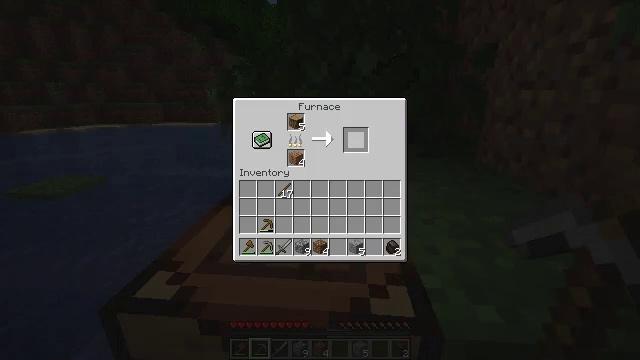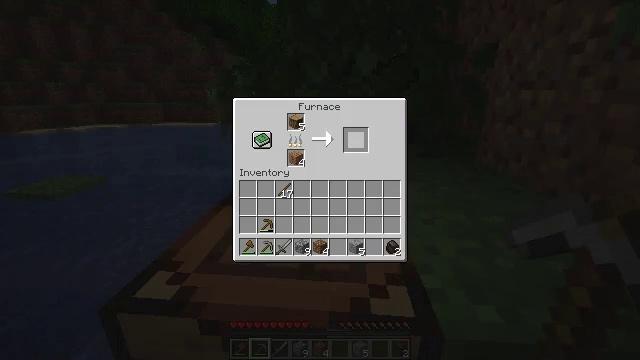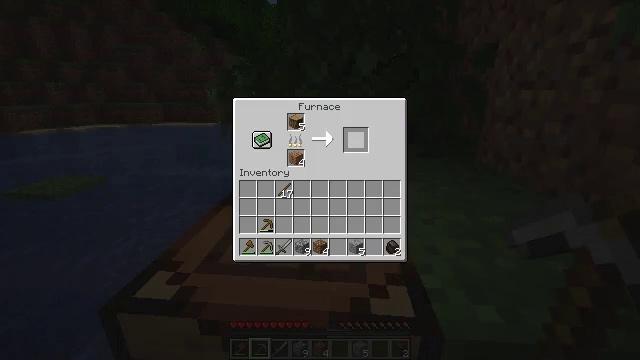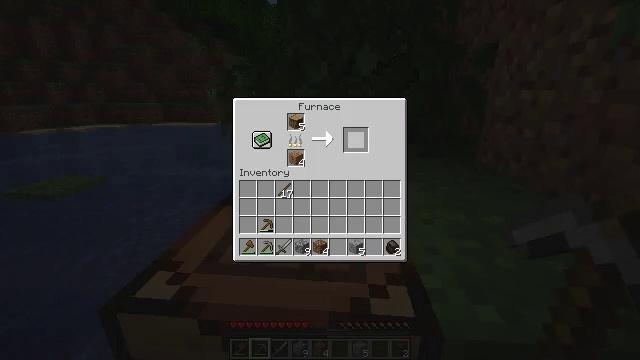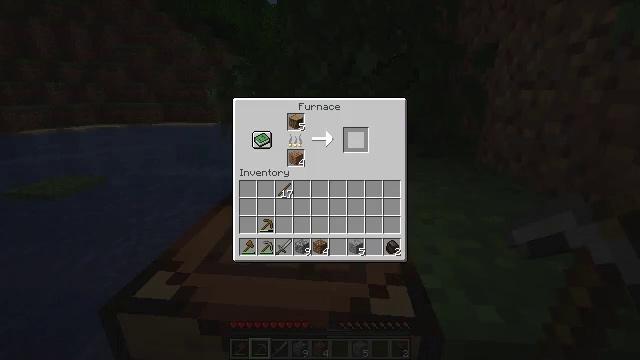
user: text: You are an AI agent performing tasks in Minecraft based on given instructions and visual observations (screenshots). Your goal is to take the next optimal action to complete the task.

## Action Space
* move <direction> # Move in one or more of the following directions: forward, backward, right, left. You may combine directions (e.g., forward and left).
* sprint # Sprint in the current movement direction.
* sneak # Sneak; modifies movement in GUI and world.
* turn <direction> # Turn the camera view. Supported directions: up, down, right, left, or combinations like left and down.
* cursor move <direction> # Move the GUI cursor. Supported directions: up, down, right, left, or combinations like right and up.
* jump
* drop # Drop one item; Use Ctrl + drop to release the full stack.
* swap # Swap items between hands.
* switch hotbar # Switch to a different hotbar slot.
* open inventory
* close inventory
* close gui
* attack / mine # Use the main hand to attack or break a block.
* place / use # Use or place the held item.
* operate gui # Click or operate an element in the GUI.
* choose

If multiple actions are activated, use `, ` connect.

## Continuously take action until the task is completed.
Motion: motion action
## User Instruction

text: craft item air
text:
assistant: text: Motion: sneak
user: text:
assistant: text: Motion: sneak
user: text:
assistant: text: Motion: no_op
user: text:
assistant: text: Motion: no_op
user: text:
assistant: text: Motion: no_op